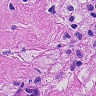
Metastatic tissue present: yes